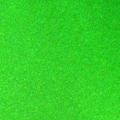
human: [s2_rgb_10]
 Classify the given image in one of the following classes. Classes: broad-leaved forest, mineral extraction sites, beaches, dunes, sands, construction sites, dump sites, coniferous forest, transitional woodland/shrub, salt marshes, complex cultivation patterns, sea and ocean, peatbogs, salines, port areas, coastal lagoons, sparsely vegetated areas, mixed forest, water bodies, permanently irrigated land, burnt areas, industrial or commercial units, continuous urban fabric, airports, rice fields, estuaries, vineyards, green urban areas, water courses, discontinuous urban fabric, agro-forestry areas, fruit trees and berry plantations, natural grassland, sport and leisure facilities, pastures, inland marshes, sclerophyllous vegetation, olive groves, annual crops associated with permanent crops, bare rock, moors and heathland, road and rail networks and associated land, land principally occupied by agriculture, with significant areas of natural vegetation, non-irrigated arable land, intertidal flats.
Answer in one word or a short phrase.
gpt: coastal lagoons